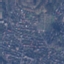
Land use / land cover class: Residential